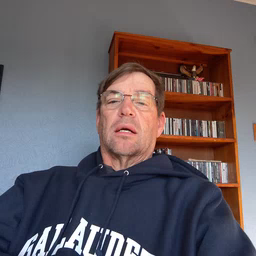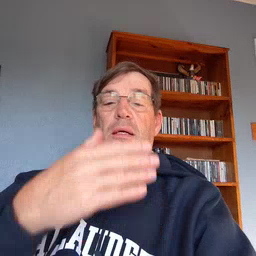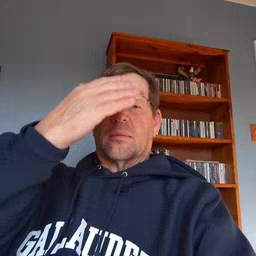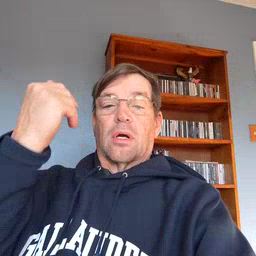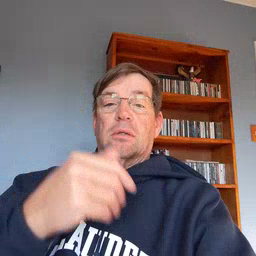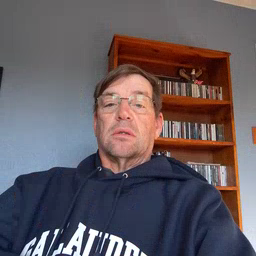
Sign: because